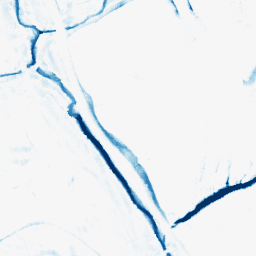
Category: morphological
Decomposition family: morphological_rect
Decomposition parameters: operation: closing
width: 10
height: 10
Upsampling method: lanczos
Upsampling parameters: scale: 4
Upsampling scale: 4